Question: How can I make a dashboard in QlikView, showing variances for some results?
The final screen should:
- -
I'm pretty sure it is possible, as Google image search (for a keyword 'qlikview') shows such dashboard (I highlighted those arrows with a black rectangle):

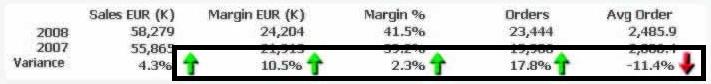
Answer: To get those arrows you need to create an expression that tells you if the variance is positive or negative.
'''
if(column(1)-column(2)>0,'Positive',
if(column(1)-column(2)<0,'Negative',
'Same'))
'''
Now all we need to do is change the words Positive etc. to arrows. This is done in the expression editor.

Then you can just select one of the built in arrows which will paste some odd looking text but all it's saying is that instead of the word 'Positive' use the picture that is at 'qmem:///buitin/arrow_n_g.png'.
Giving a result like this.